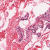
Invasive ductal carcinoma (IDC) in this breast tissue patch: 0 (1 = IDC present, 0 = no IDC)